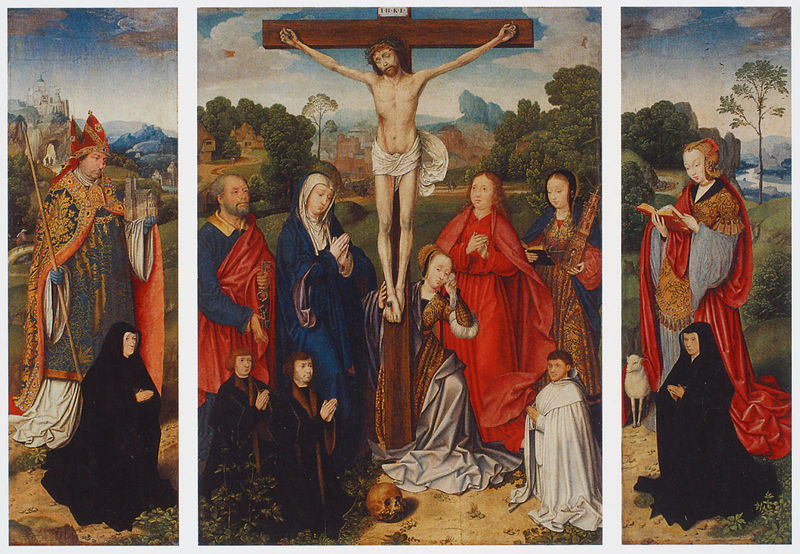
Titel: Kreuzigungsaltar
Künstler: Bartholomäus Bruyn d. Ä.
Institution: München, Alte Pinakothek
Schlagwörter: schwarz, rot, bischof, papst, lamm, beten, totenkopf, jesus, kreuzigung, maria, totenschädel, tryptichon, bischhof, kreutzigung